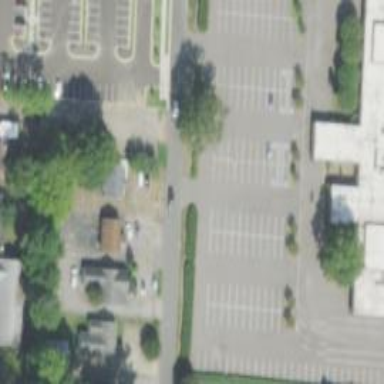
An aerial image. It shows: Parking area.